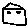
Label: house